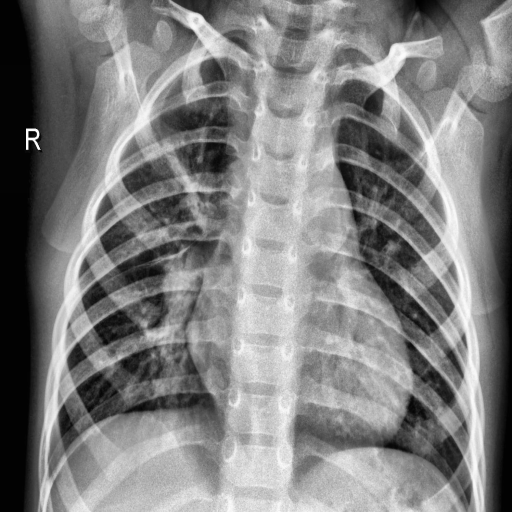
Finding: PNEUMONIA